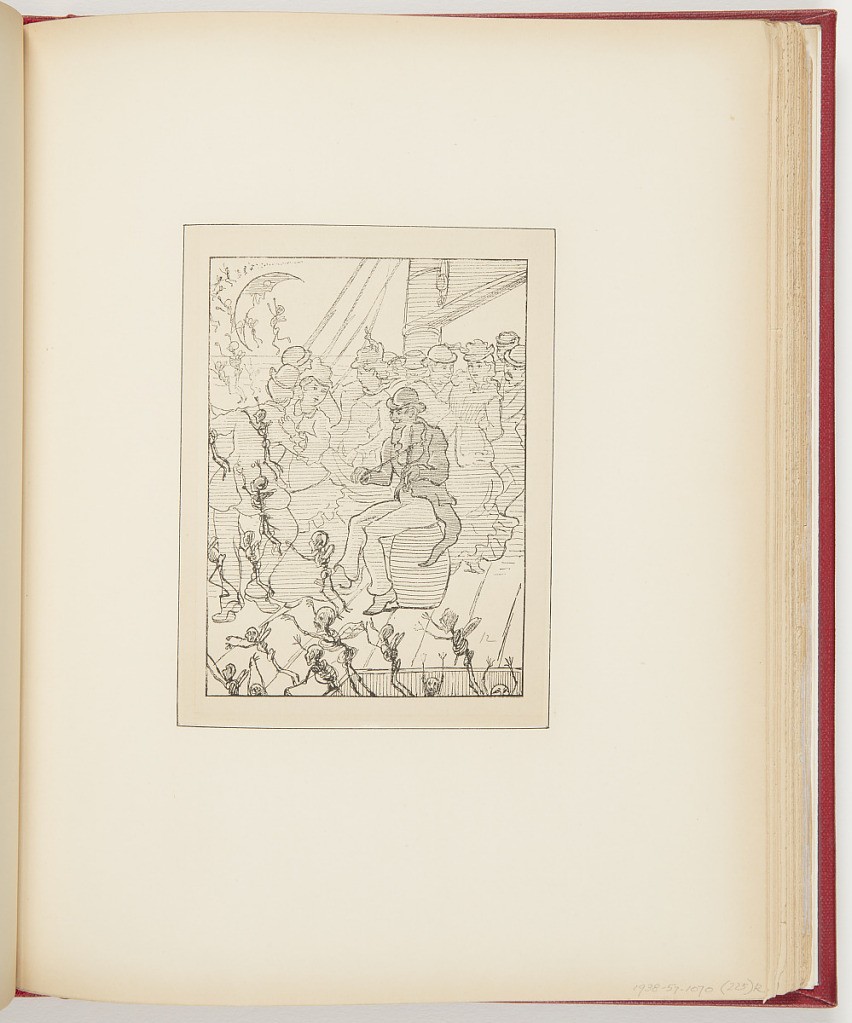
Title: Pestilence of The Ocean
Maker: Frederick Stuart Church, American, 1842–1924
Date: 1878
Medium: Printed in black ink on paper
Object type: Ephemera
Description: Short story on a fever plaguing passenger on a boat